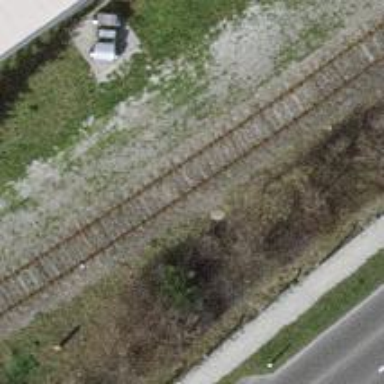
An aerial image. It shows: Single-track railway spur.